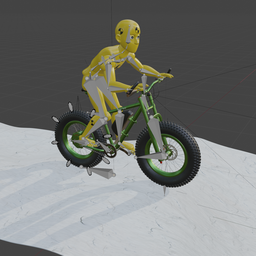
Label: mechanical